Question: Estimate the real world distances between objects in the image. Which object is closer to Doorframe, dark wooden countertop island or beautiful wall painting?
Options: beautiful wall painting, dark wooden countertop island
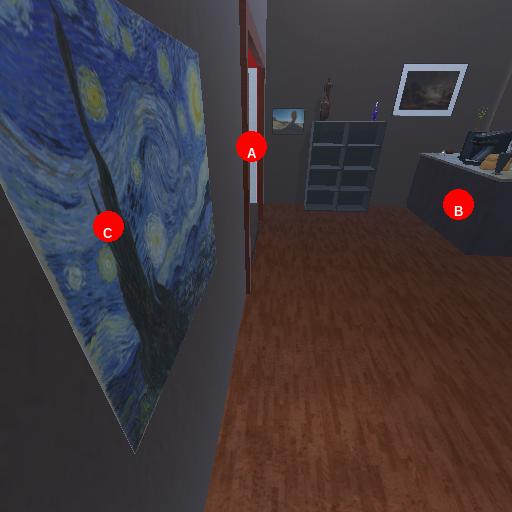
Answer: beautiful wall painting